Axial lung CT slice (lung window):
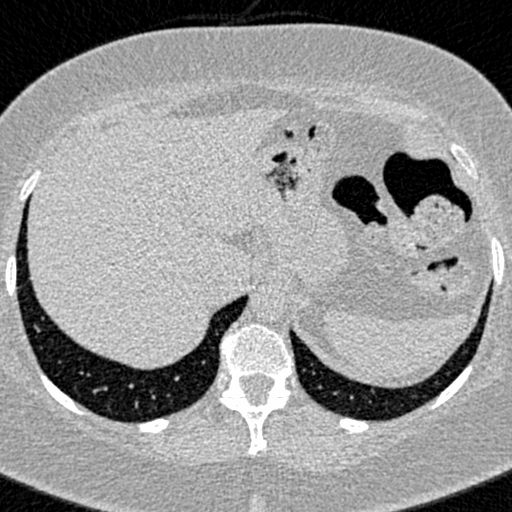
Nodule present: no